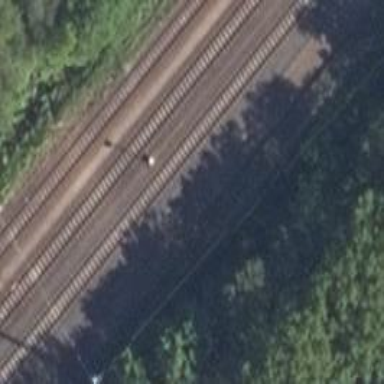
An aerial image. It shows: Railway signal.